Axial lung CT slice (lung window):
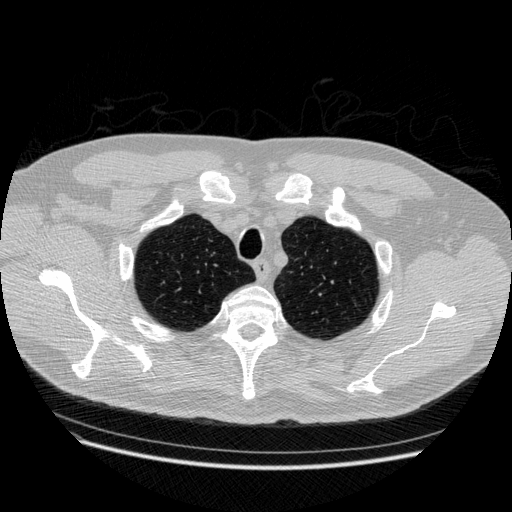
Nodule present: no